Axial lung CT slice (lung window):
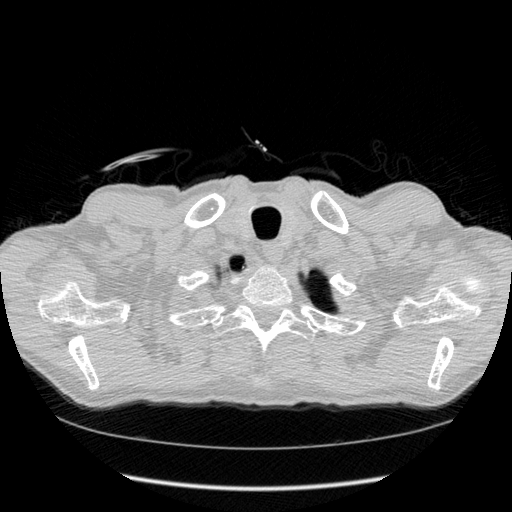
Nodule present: no